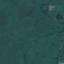
Land use / land cover: Pasture